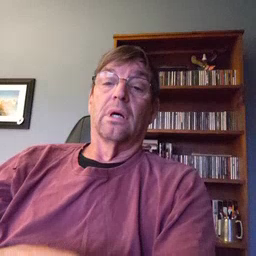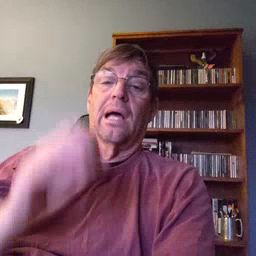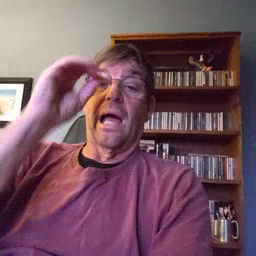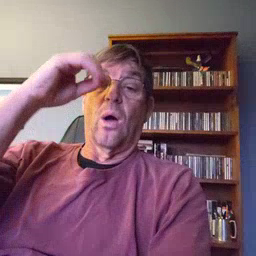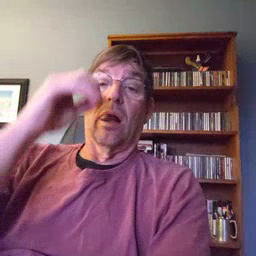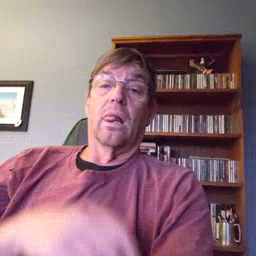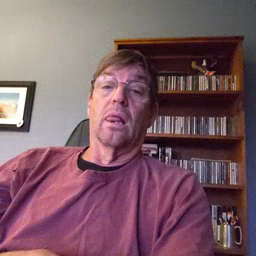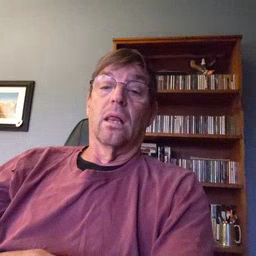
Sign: owl